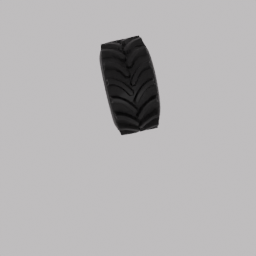
Label: mechanical